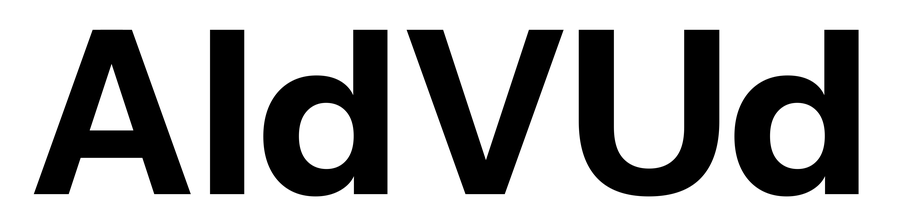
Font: InstrumentSans_Bold